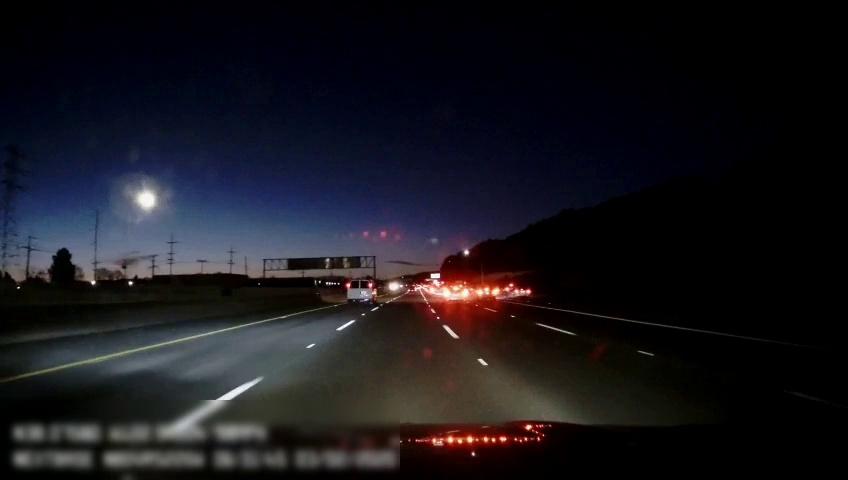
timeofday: Night
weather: Other
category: Drivable Space
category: Vehicles | Car
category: Vehicles | Van
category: Vehicles | Car
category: Vehicles | Car
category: Lanes | Alternate Lane
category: Lanes | Alternate Lane
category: Lanes | Alternate Lane
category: Lanes | Alternate Lane
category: Lanes | Alternate Lane
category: Traffic | Signs